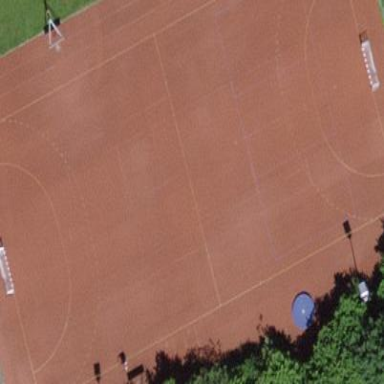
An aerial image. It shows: Multi-sport pitch with tartan surface for leisure activities on land.